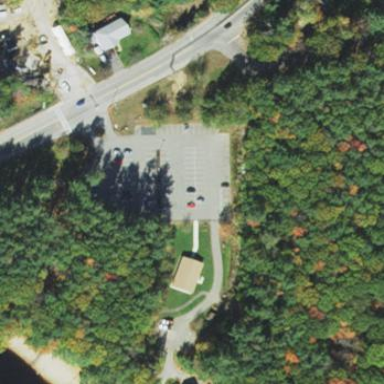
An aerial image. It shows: Parking area.